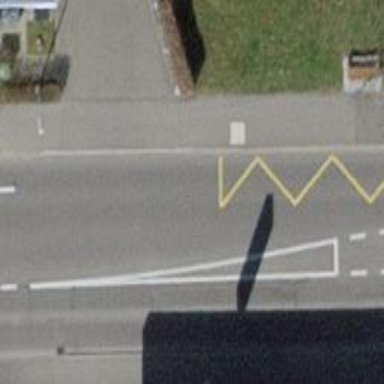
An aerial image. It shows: Bus stop with platform for public transport.